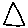
Label: triangle